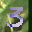
Label: 3